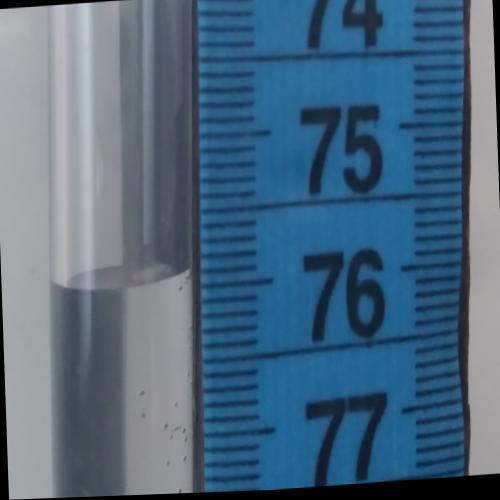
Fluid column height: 75.9 cm